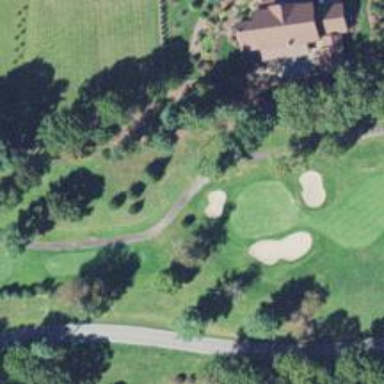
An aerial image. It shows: Golf hole.